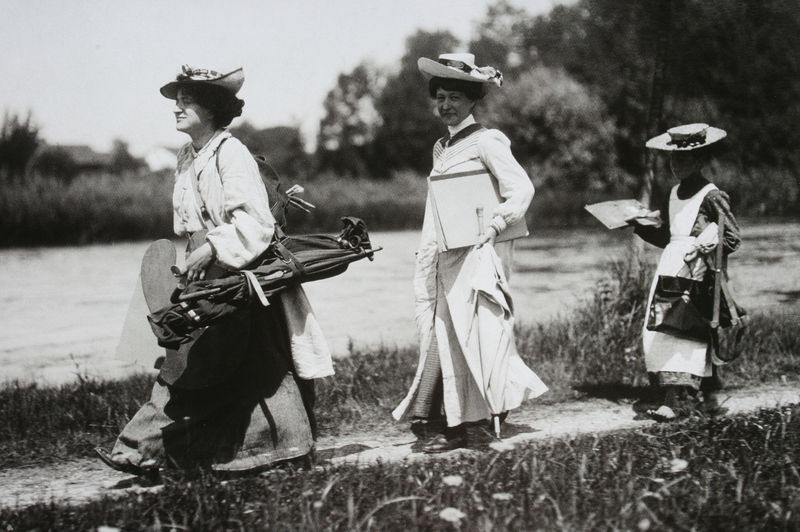
Titel: Die Malerin Julie Wolfthorn mit Helferinnen, die Palette und andere Malutensilien tragen
Schlagwörter: baum, blätter, dunkel, fuß, himmel, kopf, schatten, wasser, weiß, bäume, fluss, frauen, menschen, mädchen, sand, see, blume, blumen, frau, grau, haar, hell, hintergrund, holz, hut, hüte, kleid, kleider, licht, mund, nase, schwarz, stirn, straße, stuhl, blick, dach, gebäude, gras, haus, rasen, schirm, weg, wiese, haube, rock, schleife, hose, kappe, kappen, mütze, mützen, augen, band, bluse, falten, gesicht, halten, kleidung, mensch, tragen, hals, erde, feld, felder, gräser, häuser, weide, busch, büsche, pfad, sonne, trampelpfad, auge, haare, stoff, stoffe, kind, mutter, personen, blatt, person, schleifen, kinn, lippen, locke, locken, schultern, kinder, beine, schürze, bein, füße, sommer, wangen, papier, röcke, schuhe, laufen, hecke, tag, ausflug, sepia, falte, strohhut, hutband, malerin, staffelei, gestell, hutkrempe, krempe, foto, fotografie, weiden, spaziergang, tageslicht, leinwand, hauben, tasche, schuh, palette, pinsel, zeichnen, mappe, hierarchie, taschen, block, zeichenmappe, mütter, binsen, schleifenband, kleidungen, skizzenblock, künstlerinnen, camping, bag, statif, malerinnen, golftasche, kirchenschif